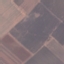
Land use / land cover class: AnnualCrop